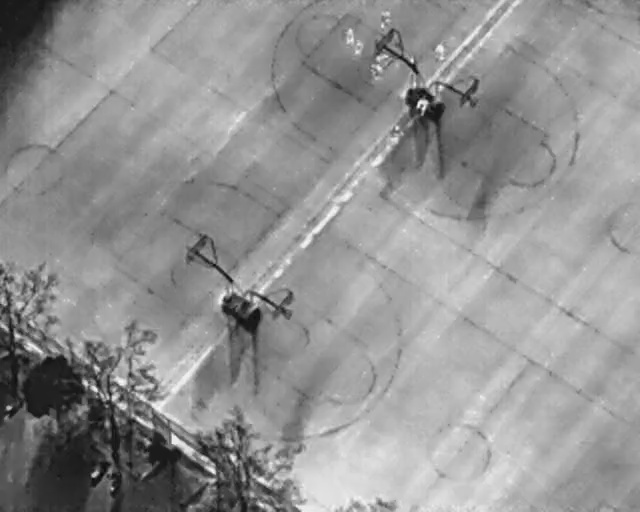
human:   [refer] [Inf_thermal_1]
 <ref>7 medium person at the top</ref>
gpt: <box>[[53, 6, 55, 8, 2], [58, 2, 61, 4, 2], [54, 8, 57, 10, 10], [67, 9, 70, 10, 2], [58, 9, 60, 12, 2], [57, 12, 60, 15, 2], [64, 19, 67, 22, 18]]</box>